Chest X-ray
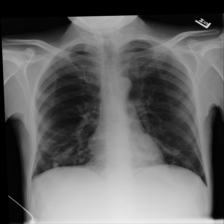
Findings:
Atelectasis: negative
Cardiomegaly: negative
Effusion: negative
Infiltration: negative
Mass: negative
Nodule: negative
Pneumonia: negative
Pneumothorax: negative
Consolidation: negative
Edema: negative
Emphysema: negative
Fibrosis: negative
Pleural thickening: negative
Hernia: negative